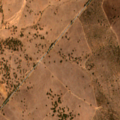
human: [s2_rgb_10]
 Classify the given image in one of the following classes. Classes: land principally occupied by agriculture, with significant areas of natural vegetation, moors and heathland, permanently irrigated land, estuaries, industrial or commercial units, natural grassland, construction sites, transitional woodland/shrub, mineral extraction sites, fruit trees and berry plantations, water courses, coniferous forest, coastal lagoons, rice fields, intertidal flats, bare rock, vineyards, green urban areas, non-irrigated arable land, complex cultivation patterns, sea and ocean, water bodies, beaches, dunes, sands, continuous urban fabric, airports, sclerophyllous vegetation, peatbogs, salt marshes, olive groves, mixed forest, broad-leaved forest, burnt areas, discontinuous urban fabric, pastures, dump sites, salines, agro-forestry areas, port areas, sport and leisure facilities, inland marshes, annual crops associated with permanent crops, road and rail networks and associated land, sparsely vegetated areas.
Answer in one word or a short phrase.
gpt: non-irrigated arable land, agro-forestry areas, transitional woodland/shrub, water bodies